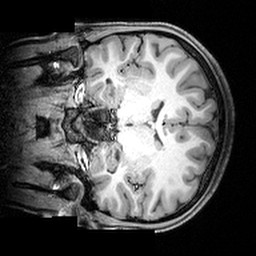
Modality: T1w
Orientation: coronal
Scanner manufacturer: siemens
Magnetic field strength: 3 T
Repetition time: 1.9 s
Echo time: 0.00397 s